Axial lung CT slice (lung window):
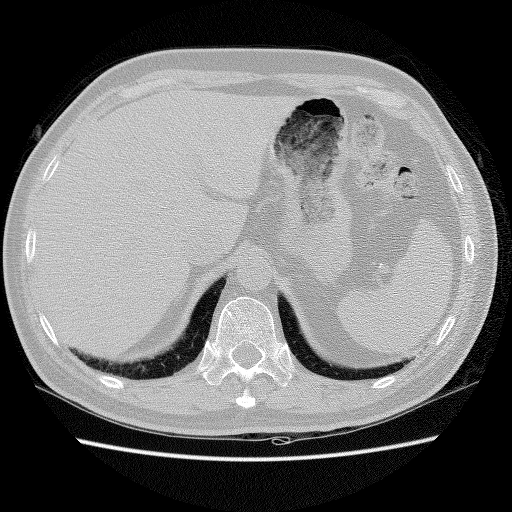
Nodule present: no